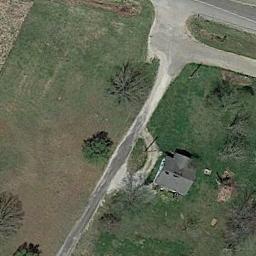
Label: residential